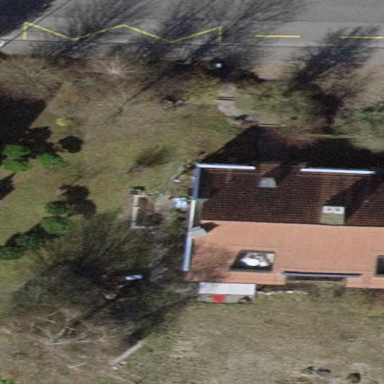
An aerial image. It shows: Terrace building.